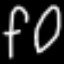
Label: fork